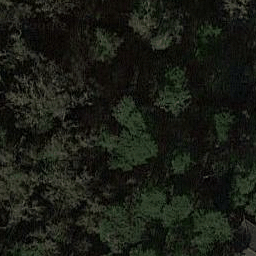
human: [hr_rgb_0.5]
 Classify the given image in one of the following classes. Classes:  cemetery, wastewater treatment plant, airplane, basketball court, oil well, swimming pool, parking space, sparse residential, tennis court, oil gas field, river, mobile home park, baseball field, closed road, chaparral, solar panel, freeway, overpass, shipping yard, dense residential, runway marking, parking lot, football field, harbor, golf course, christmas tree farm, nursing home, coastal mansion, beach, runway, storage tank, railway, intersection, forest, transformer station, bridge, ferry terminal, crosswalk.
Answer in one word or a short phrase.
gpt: forest